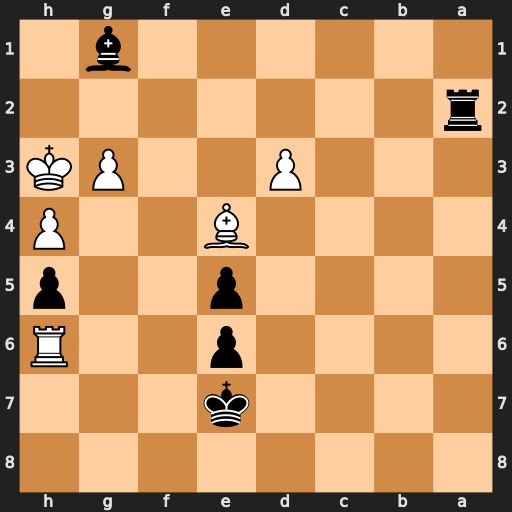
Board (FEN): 8/4k3/4p2R/4p2p/4B2P/3P2PK/r7/6b1
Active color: b
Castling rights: -
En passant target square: -
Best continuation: Rh2#